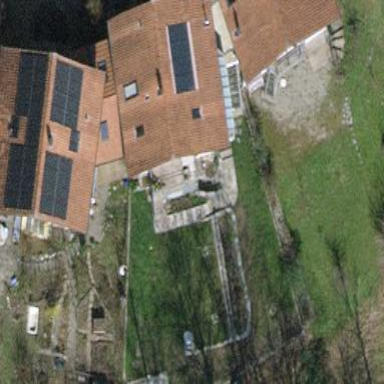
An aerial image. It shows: Detached building.